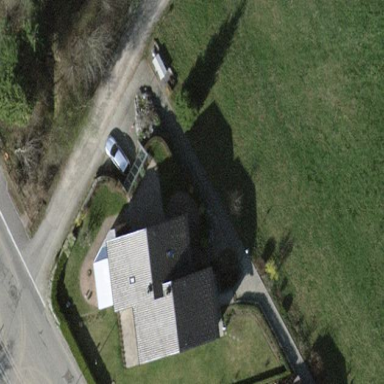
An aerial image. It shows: Detached building with gabled roof.